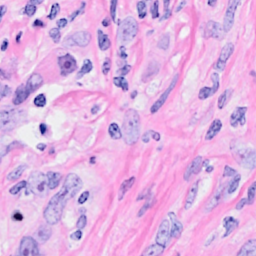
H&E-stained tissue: Breast